Field crop: maize
Growth stage: 2
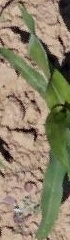
Species: maize